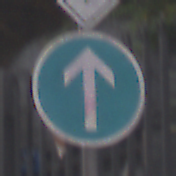
Verkehrszeichen: VorgeschriebeneFahrtrichtungGeradeaus
Zusatzzeichen oben: Vorfahrtsstrasse
Umgebung: Outdoor, Urban
Tageszeit: MorningAfternoon
Wetter: Overcast
Licht: Natural
Jahreszeit: NotSpecified
Kontrast: LowContrast